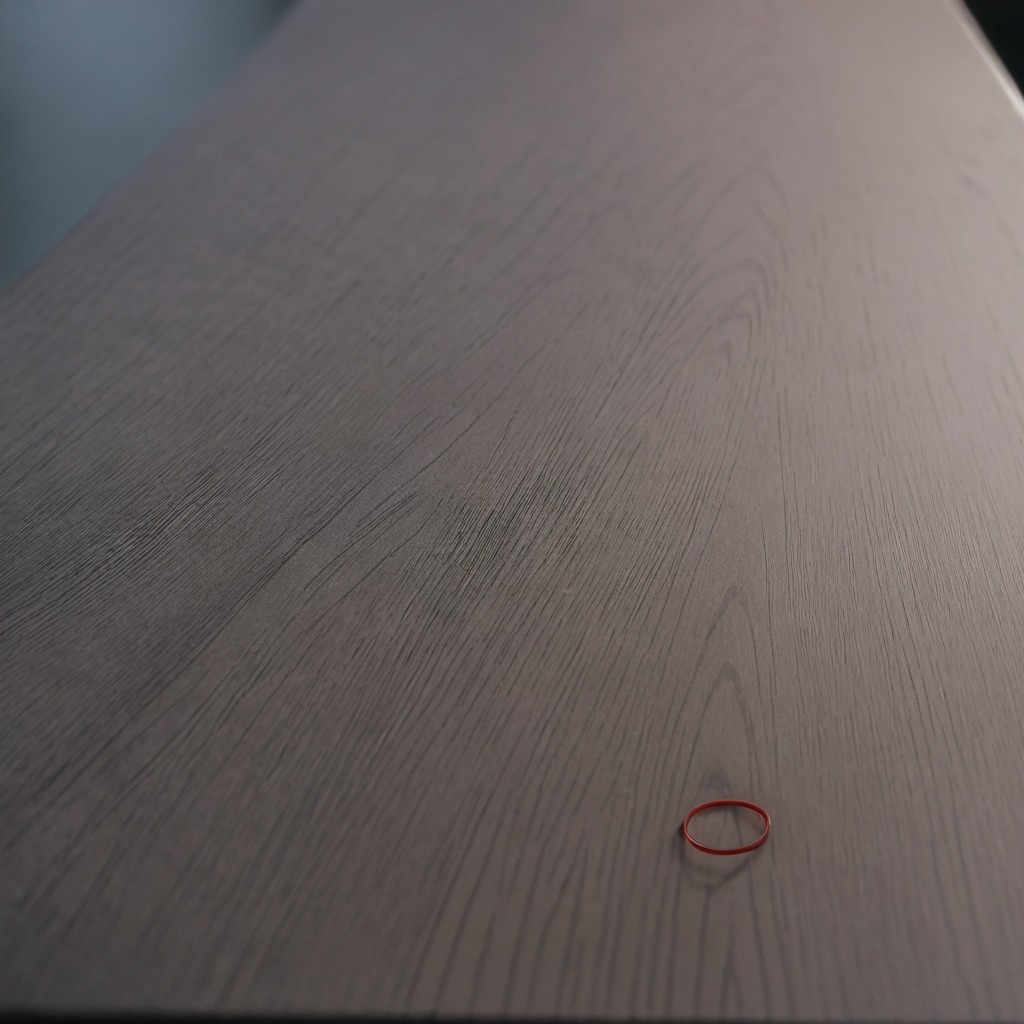
A rubber O-ring lies on the old table with faint burn marks in a small garage at twilight.